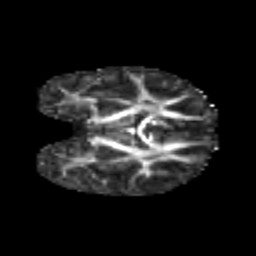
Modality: FA
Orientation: coronal
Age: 6
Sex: female
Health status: healthy